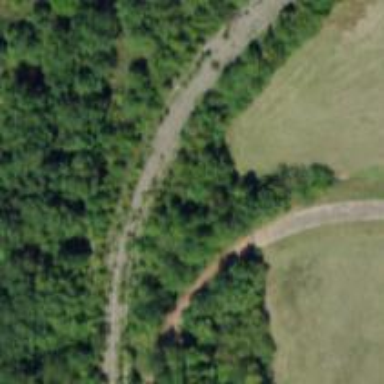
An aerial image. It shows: Disused railway spur.